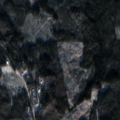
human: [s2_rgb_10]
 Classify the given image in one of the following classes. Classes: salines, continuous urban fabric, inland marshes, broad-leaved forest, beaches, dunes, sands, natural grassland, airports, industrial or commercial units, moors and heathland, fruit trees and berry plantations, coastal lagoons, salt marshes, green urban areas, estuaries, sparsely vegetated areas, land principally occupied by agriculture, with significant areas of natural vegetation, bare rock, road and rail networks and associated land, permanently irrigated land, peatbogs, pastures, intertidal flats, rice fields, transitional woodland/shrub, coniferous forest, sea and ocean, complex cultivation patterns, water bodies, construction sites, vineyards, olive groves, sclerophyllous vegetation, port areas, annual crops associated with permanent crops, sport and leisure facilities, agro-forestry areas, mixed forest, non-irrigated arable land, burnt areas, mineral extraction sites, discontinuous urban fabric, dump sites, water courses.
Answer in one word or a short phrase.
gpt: coniferous forest, mixed forest, transitional woodland/shrub